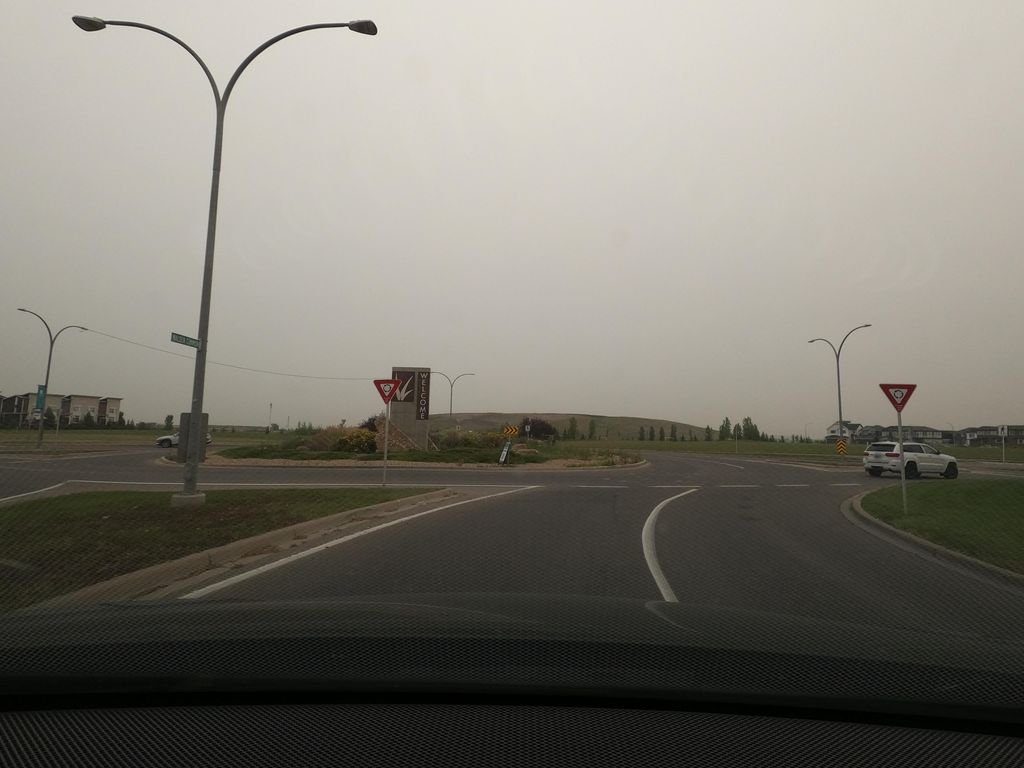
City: calgary